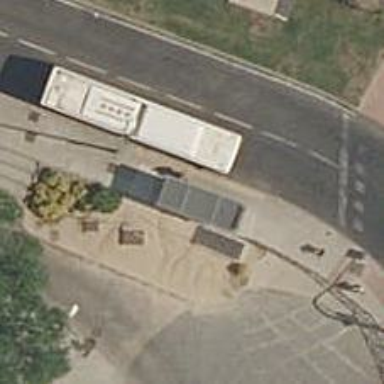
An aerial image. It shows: Bus stop with platform for public transport.